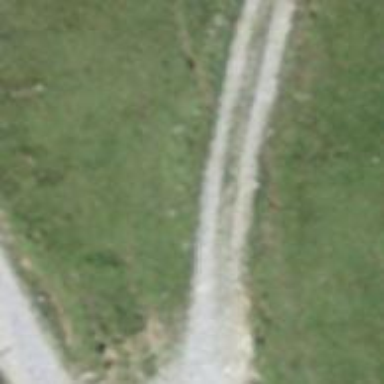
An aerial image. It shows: Gravel track with grade2 quality.